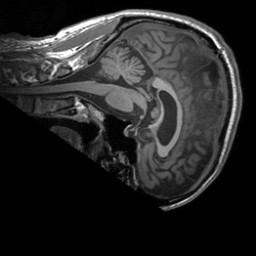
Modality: T1w
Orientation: sagittal
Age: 37
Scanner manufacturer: siemens
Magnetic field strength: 3 T
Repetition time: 1.9 s
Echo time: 0.00252 s